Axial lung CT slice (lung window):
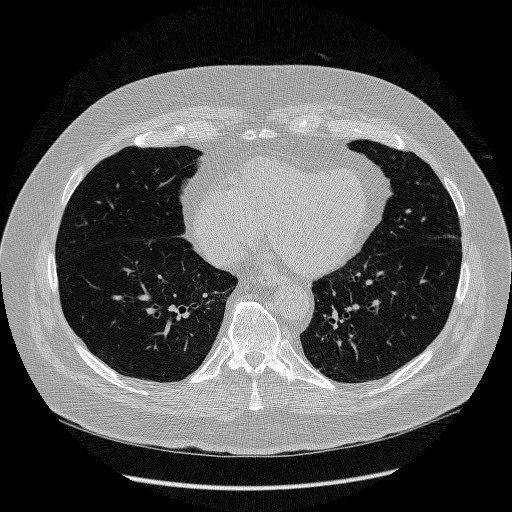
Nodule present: no